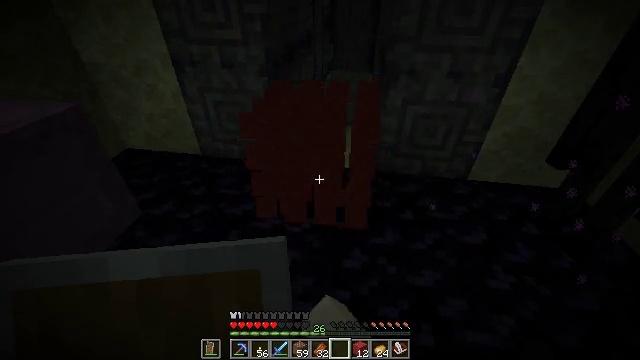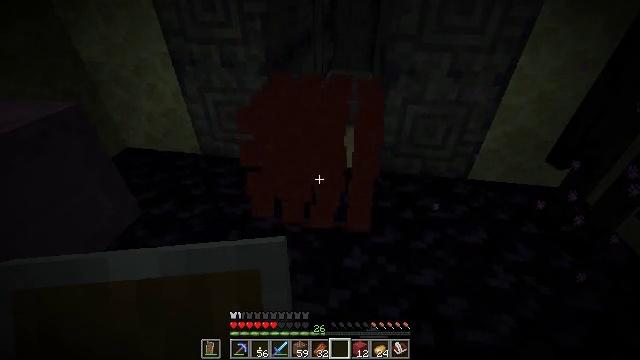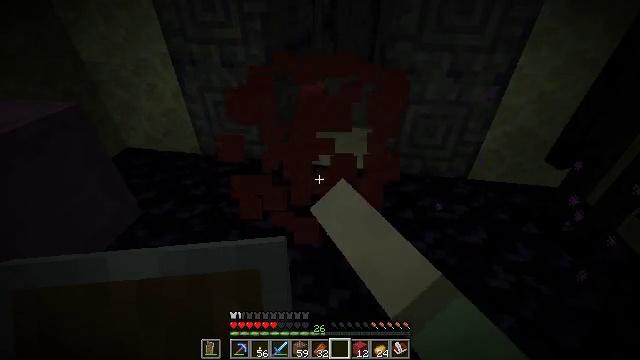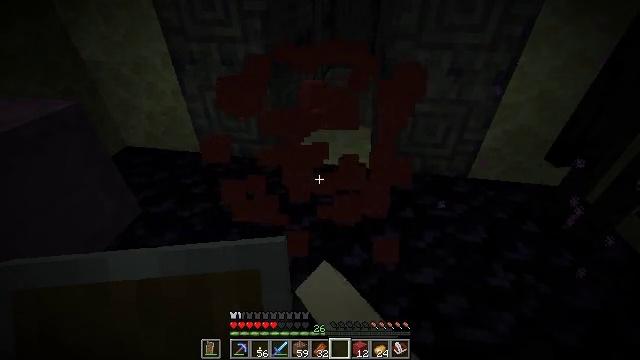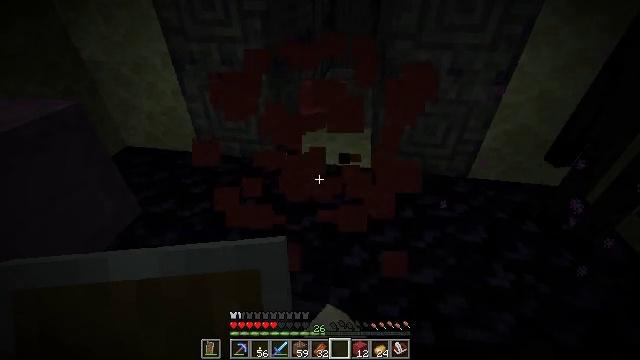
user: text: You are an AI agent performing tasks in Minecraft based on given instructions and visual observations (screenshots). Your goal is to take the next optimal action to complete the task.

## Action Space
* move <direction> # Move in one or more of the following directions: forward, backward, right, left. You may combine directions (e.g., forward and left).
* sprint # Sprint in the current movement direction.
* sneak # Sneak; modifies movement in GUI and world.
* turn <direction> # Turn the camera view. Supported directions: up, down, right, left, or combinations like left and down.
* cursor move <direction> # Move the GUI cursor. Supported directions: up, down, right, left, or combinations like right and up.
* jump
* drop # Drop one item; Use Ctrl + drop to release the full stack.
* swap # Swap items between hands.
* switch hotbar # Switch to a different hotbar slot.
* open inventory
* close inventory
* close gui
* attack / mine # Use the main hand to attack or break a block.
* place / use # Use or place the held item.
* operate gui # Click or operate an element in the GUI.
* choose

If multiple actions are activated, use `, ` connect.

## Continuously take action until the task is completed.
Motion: motion action
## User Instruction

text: Attack the red concrete powder to gather it.
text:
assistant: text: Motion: attack / mine
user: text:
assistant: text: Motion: attack / mine
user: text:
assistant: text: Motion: attack / mine
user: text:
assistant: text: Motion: attack / mine
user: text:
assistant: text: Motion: attack / mine